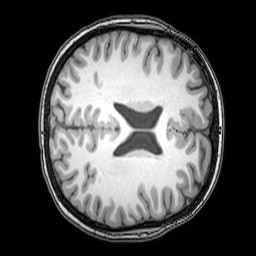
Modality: T1w
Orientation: axial
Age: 20
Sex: female
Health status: healthy
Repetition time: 0.081 s
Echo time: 0.037 s